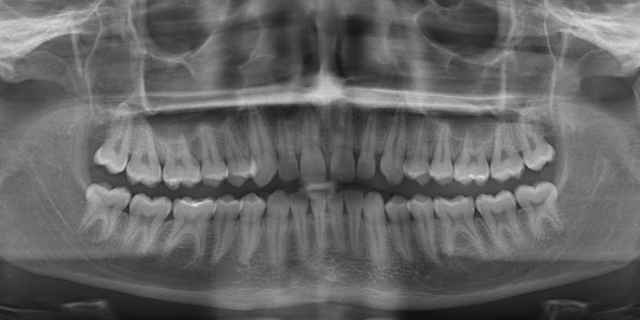
adult